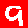
Digit: 9